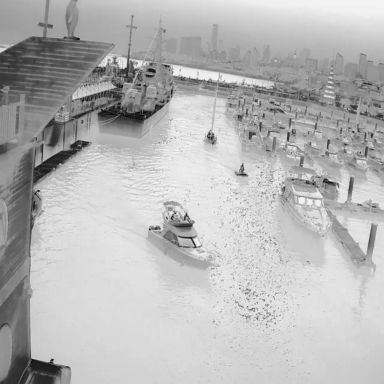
There are 22 objects shown in the infrared image, including three sailboats, and 19 canoes.